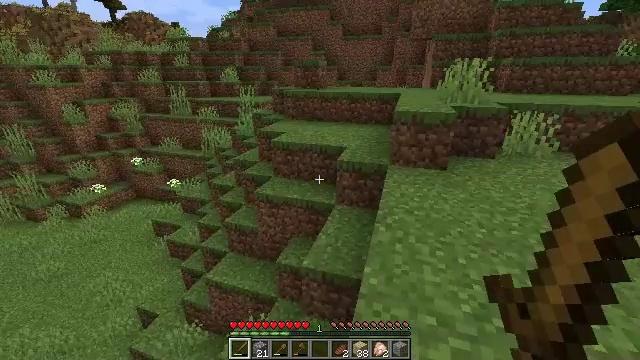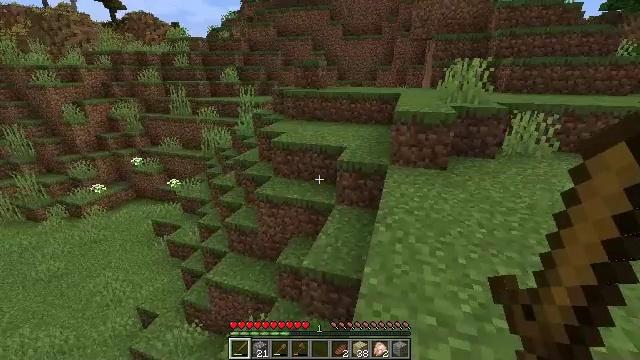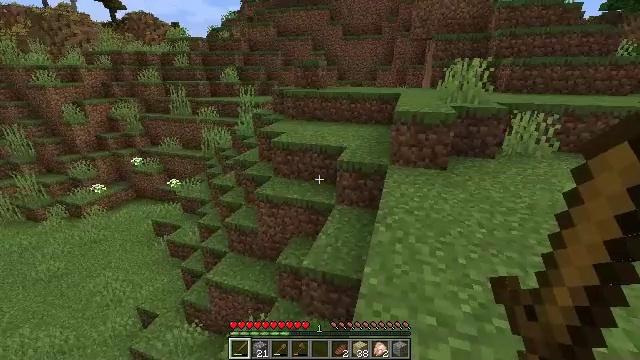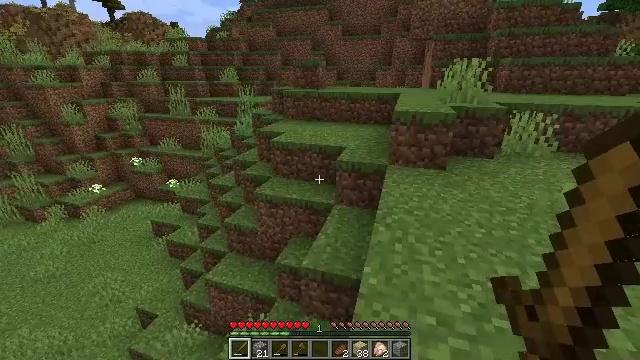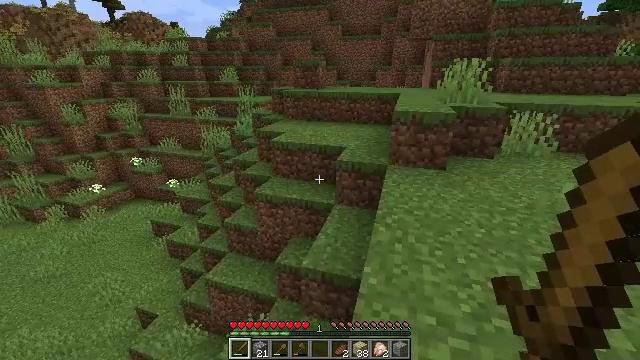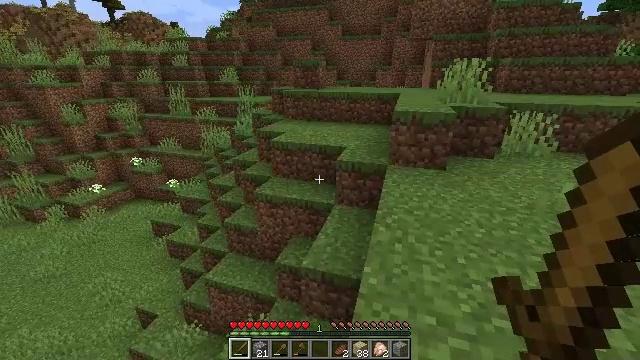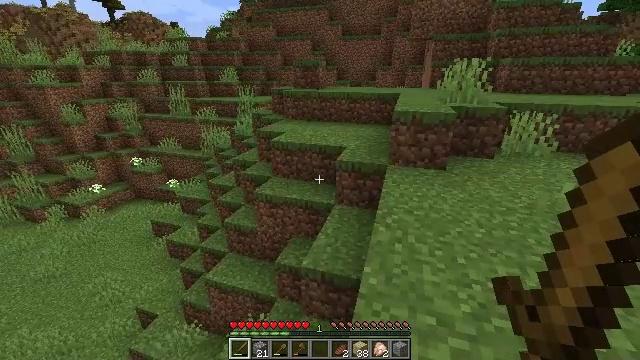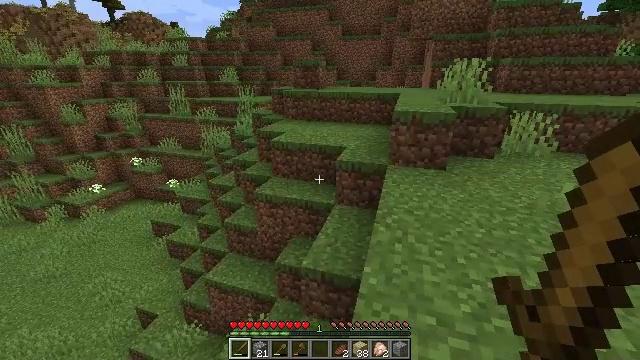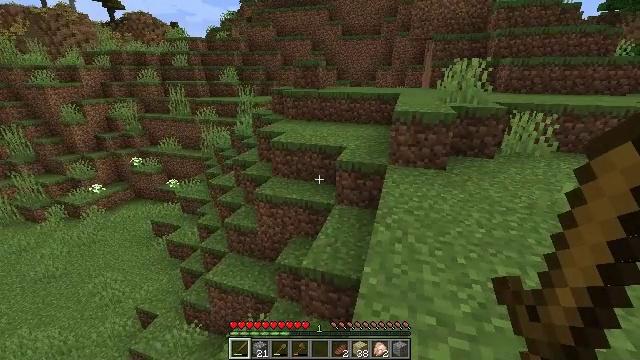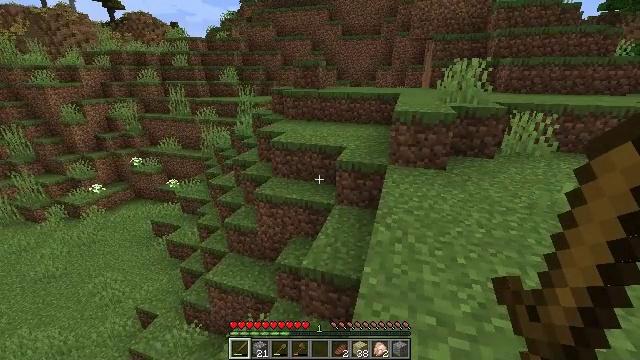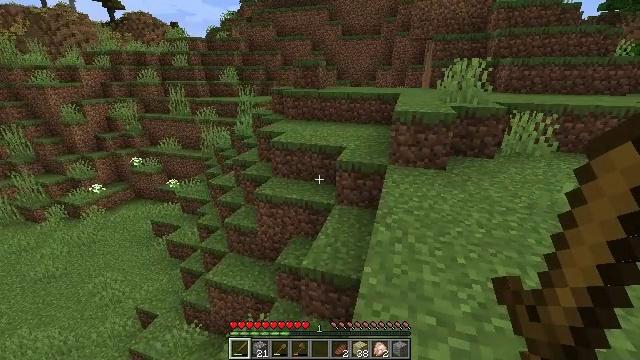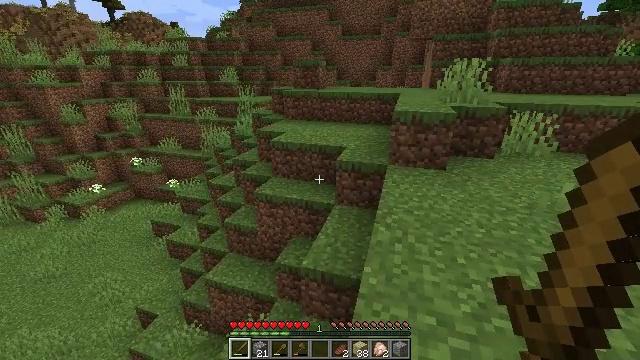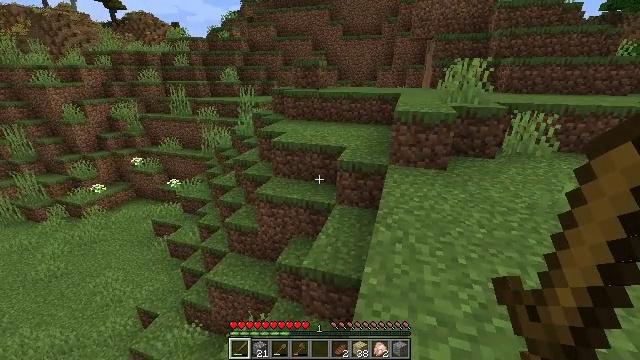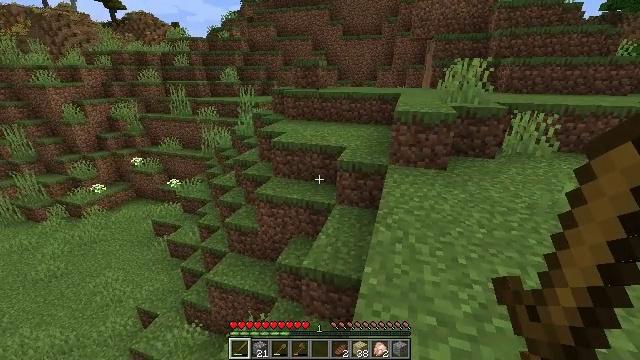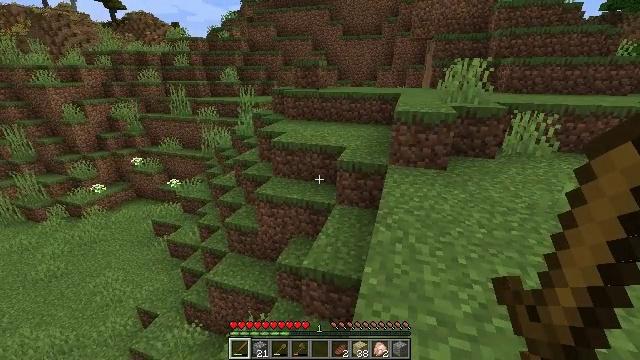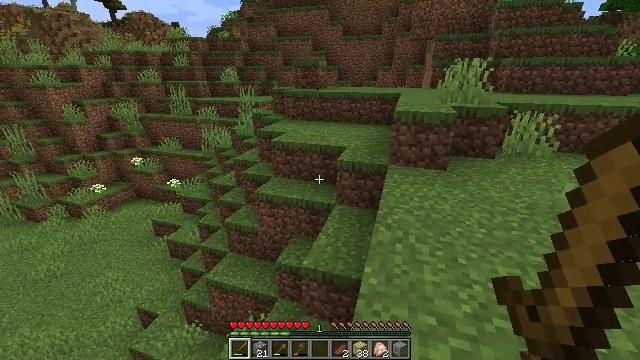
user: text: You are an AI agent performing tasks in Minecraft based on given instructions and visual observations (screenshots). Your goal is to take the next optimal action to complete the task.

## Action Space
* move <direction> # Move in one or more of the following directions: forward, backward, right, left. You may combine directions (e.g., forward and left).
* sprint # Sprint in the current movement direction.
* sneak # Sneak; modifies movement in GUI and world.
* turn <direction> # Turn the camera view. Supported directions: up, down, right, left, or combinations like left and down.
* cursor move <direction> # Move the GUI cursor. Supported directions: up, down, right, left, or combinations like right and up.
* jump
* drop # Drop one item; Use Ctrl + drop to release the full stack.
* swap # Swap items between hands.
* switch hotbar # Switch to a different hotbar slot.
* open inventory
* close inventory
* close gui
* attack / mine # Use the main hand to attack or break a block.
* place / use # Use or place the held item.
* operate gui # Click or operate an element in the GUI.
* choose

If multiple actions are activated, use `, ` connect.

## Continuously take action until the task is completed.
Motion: motion action
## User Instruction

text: Break the birch leaves block.
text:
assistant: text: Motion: no_op
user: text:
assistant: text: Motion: no_op
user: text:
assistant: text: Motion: no_op
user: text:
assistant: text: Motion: no_op
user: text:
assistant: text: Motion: no_op
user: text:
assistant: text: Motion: no_op
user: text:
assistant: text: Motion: no_op
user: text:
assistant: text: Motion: no_op
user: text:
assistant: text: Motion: no_op
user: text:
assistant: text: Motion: no_op
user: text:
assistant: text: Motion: no_op
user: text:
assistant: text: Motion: no_op
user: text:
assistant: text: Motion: no_op
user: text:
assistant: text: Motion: no_op
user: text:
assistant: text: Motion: no_op
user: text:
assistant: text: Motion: no_op
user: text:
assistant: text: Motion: no_op
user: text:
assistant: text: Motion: no_op
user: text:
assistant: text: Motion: no_op
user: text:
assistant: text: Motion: no_op
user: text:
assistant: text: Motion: move forward
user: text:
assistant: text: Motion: move forward
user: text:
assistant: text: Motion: move forward
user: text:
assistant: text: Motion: move forward
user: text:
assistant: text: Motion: move forward
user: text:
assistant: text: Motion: move forward
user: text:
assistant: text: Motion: move forward
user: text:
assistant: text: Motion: move forward, turn left
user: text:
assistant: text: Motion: move forward, turn left
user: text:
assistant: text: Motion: move forward, turn left